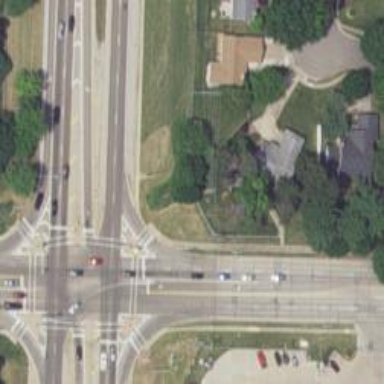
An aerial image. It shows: Footway located on traffic island.